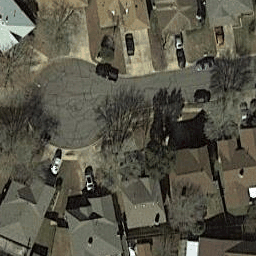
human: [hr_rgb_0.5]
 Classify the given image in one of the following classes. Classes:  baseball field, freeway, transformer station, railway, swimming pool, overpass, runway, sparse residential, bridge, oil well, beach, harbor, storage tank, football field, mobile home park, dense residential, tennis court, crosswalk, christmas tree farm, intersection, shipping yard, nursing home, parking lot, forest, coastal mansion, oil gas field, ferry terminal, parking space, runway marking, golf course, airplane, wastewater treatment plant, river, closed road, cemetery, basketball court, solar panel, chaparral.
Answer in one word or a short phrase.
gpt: closed road